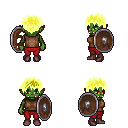
a pixel art fantasy rpg character, female body template, orc, green skin, brown sleeveless shirt, red pants, gold bedhead hairstyle, maroon shoes, shield, four views (front, back, left, right), 2x2 character sprite sheet, small pixel art, hard edges, no anti-aliasing